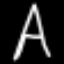
Label: The Eiffel Tower